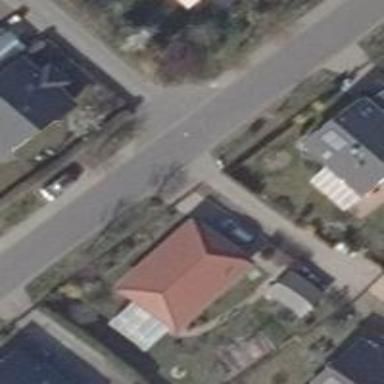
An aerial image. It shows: Residential road with asphalt surface. Sidewalk is present on the left side.